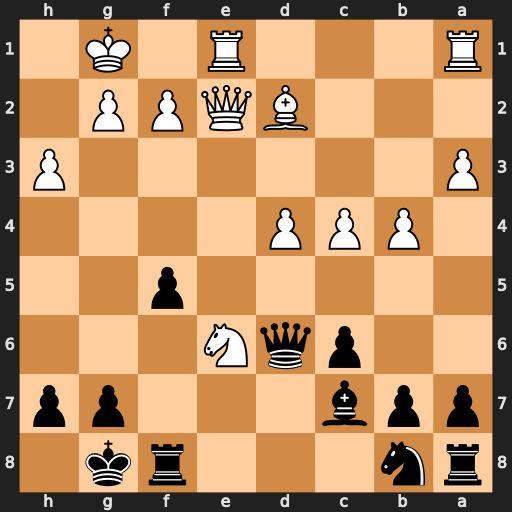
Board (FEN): rn3rk1/ppb3pp/2pqN3/5p2/1PPP4/P6P/3BQPP1/R3R1K1
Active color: b
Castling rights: -
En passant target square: -
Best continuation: Qh2+ Kf1 Qh1#